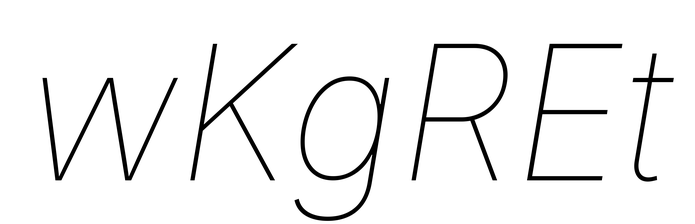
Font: Inter-Italic_Thin_Italic